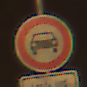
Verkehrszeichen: VerbotKraftwagen
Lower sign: BesondereFahrzeugeUndTransportgueter8
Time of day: Night
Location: Outdoor (Urban)
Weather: Clear
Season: NotSpecified
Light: Artificial